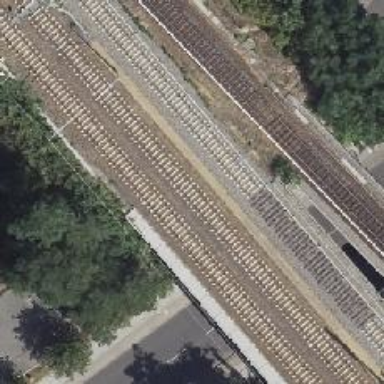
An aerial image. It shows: Bridge over electrified railway with contact line.